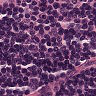
Metastatic tissue present: no